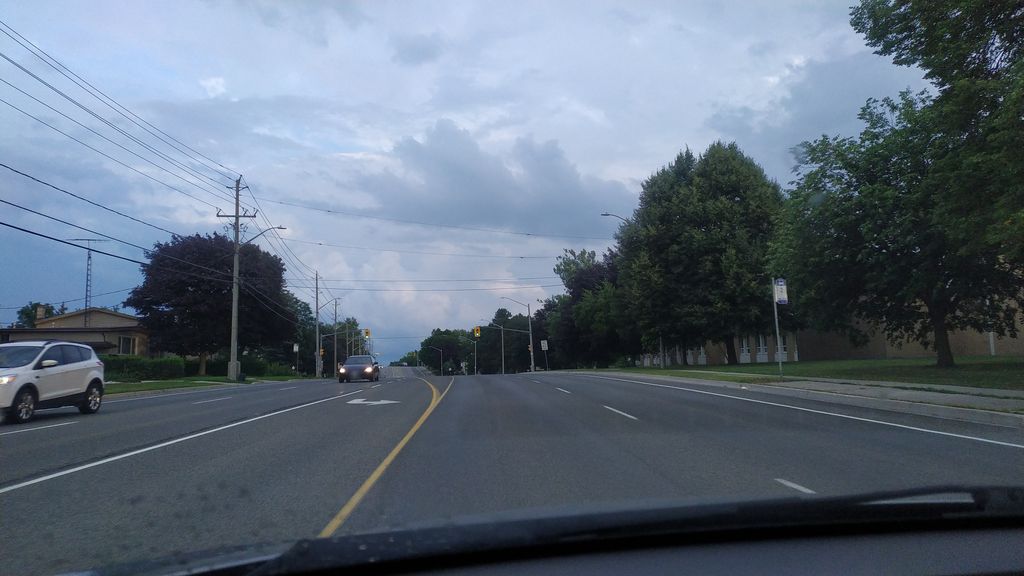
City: kitchener-waterloo